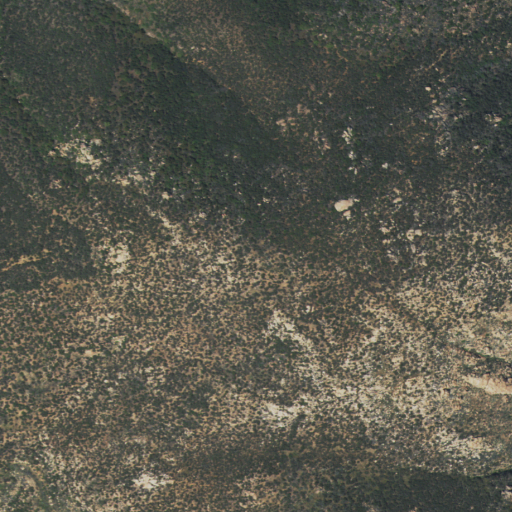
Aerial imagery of mountain in California named Black Mountain containing shrub and grassland